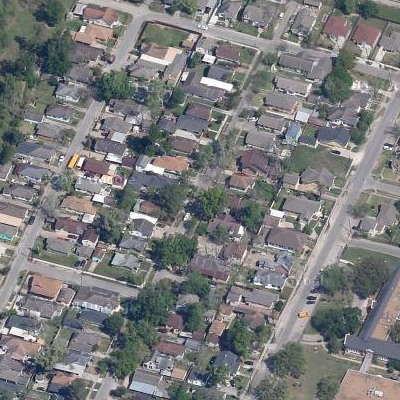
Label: fResident